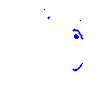
Particle: pion